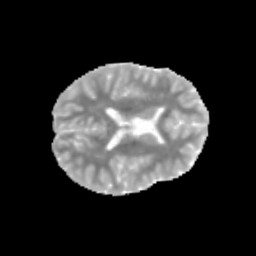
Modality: MD
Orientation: axial
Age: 11
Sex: male
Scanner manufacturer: siemens
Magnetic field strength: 3 T
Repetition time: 3.8 s
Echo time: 0.07 s